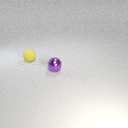
small purple metal sphere in front of small yellow rubber sphere